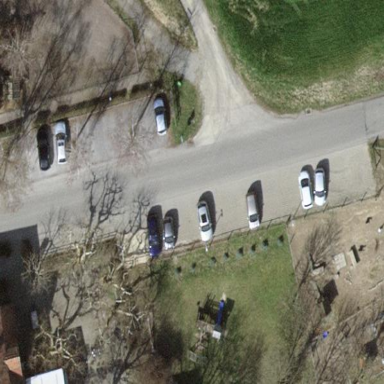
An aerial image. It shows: Parking available on the street side.